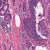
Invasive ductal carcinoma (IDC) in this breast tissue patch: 0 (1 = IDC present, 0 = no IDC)